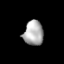
Tissue: lung
Cell type: Myeloid cells
Senescence score: 0.1084
Nuclear area (px): 479
Mean DAPI intensity: 172.132